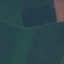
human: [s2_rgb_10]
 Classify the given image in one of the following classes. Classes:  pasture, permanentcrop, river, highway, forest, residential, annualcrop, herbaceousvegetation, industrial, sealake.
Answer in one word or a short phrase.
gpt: AnnualCrop